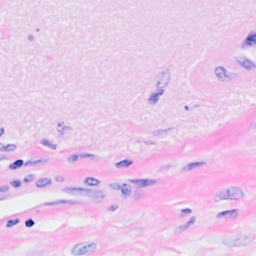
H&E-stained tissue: Breast